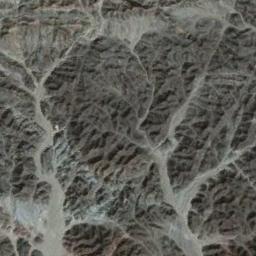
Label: mountain